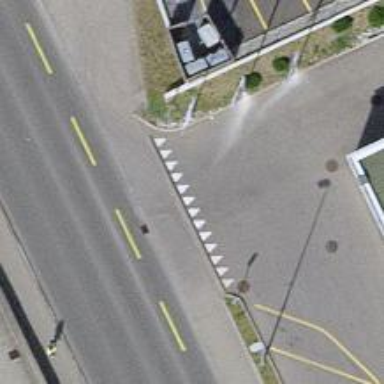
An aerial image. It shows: Unmarked road crossing.